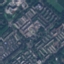
Land use / land cover: Residential